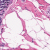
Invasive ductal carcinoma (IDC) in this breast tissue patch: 0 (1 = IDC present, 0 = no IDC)